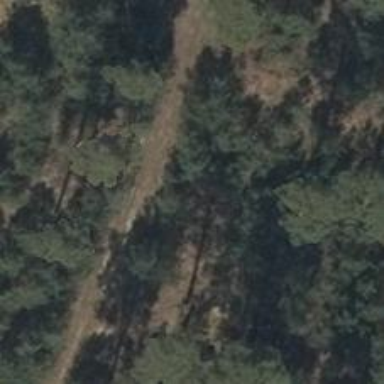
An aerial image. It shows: Grass track with Grade 4 tracktype.